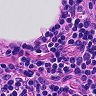
Metastatic tissue present: no